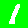
Digit: 1